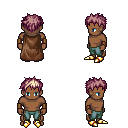
a pixel art fantasy rpg character, male body template, human, dark skin, brown cape, teal pants, white blonde bedhead hairstyle, leather bracers, gold boots, four views (front, back, left, right), 2x2 character sprite sheet, small pixel art, hard edges, no anti-aliasing